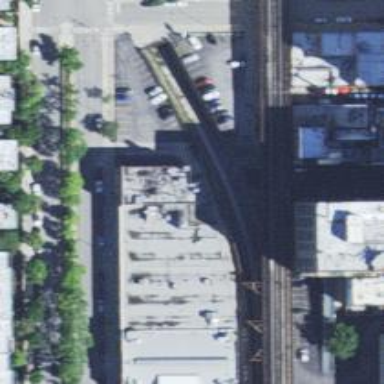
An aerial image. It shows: Bridge with electrified rail.